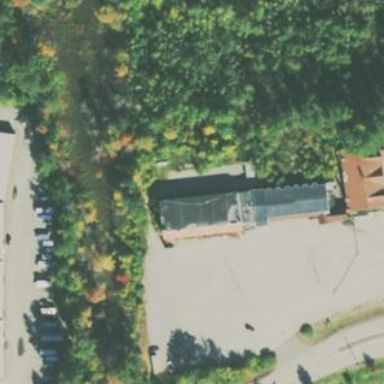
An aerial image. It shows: Building that serves as strip club.